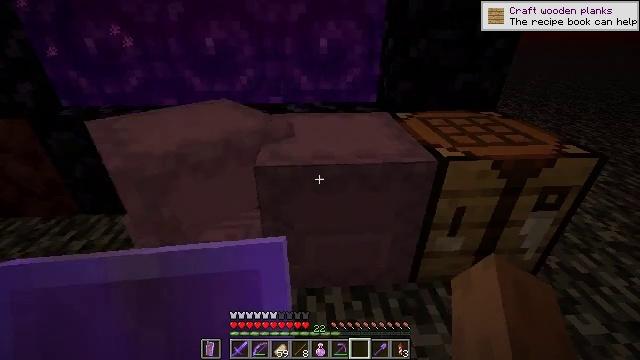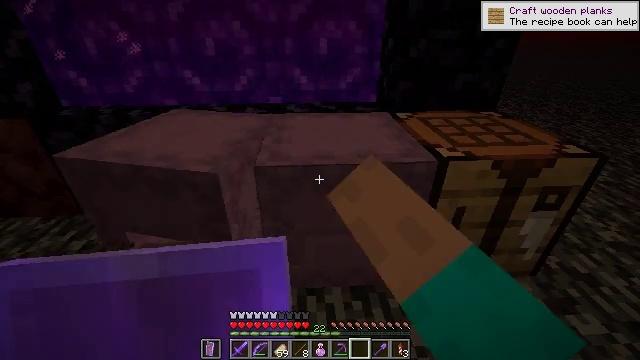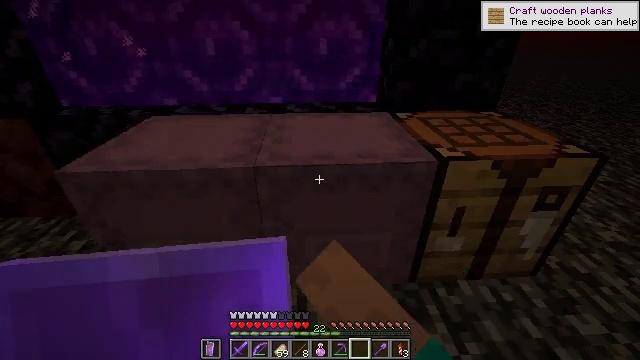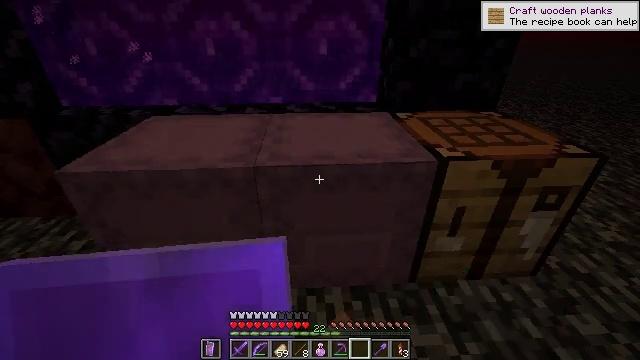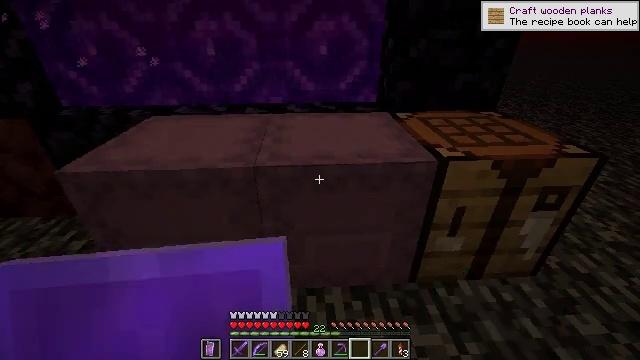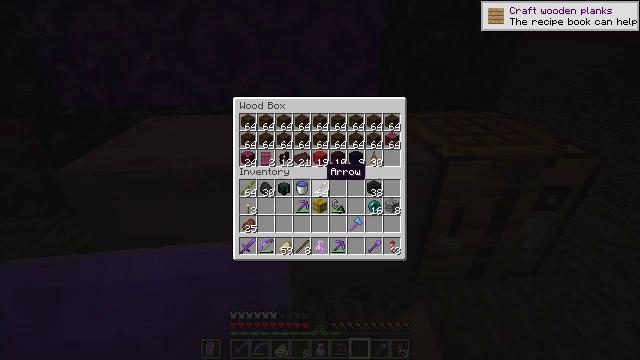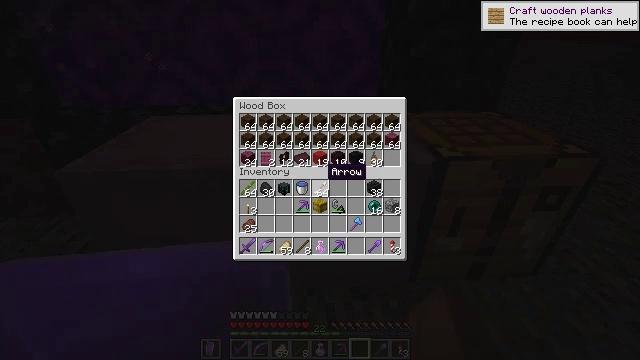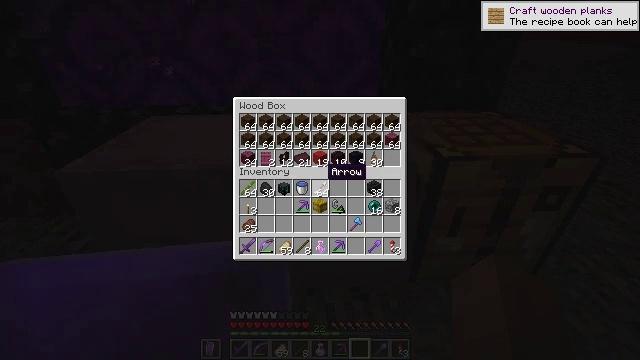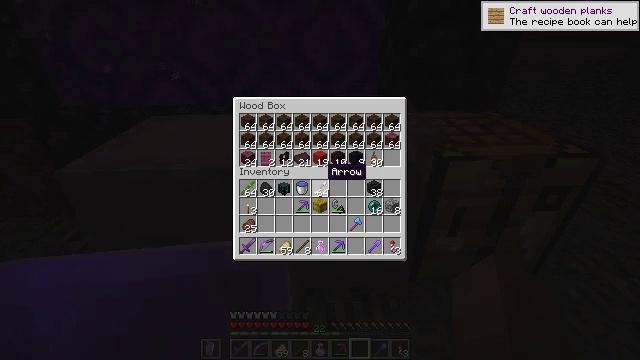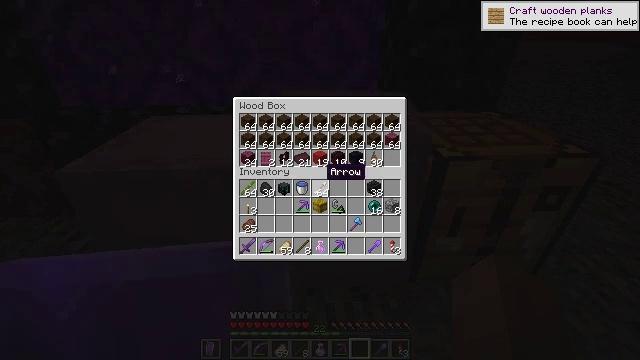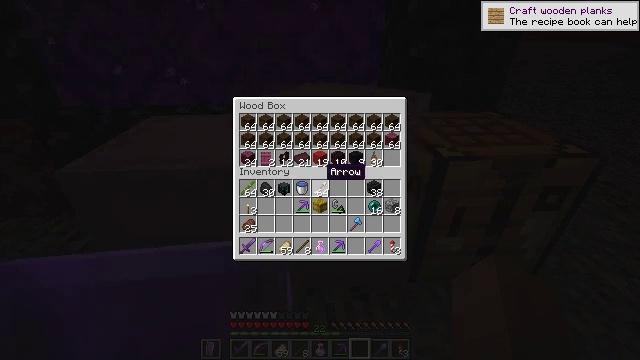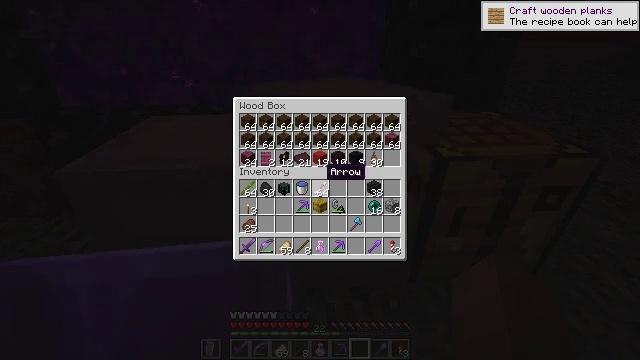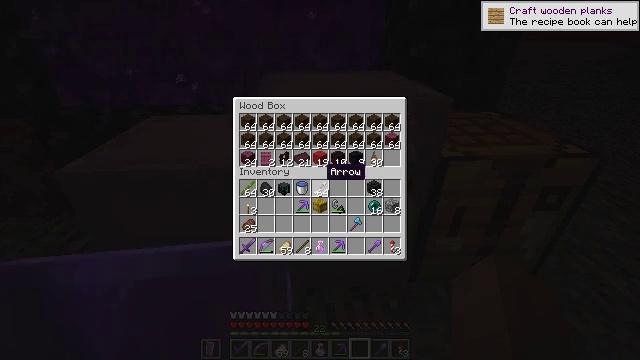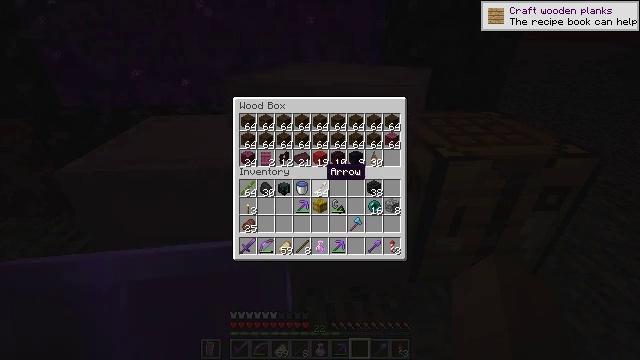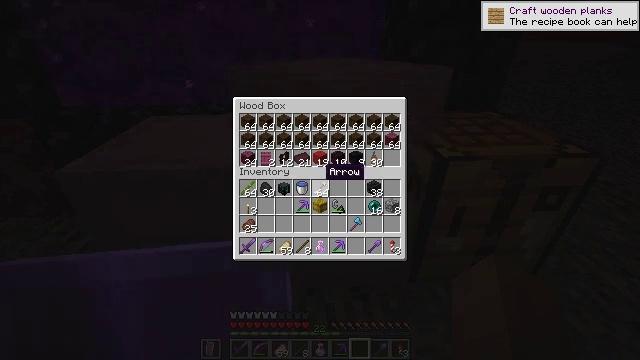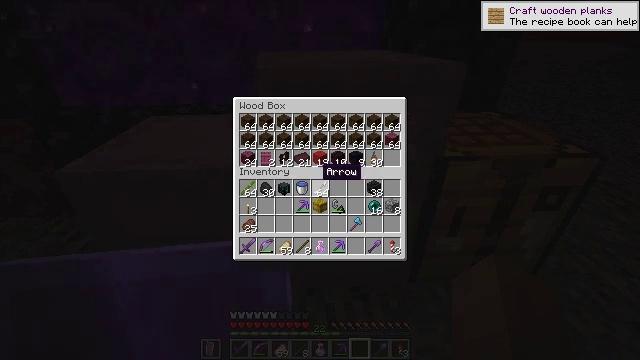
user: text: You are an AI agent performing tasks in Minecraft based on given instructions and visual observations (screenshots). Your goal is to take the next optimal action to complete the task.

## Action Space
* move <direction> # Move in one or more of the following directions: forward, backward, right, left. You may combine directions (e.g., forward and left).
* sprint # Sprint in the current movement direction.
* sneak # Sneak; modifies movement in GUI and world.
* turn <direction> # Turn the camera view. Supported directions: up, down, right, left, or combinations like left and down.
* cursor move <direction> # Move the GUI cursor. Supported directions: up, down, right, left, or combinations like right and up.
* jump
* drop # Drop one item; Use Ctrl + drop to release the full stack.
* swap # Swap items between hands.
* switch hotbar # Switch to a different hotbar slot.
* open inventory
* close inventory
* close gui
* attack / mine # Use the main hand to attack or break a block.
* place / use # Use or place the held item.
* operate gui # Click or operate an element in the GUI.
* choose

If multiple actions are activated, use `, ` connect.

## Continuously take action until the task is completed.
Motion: motion action
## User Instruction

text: Make crimson planks from crimson stems.
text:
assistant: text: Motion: use / place
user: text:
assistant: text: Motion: use / place
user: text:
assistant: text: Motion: no_op
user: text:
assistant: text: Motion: no_op
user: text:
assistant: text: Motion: no_op
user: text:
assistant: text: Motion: no_op
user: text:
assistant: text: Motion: no_op
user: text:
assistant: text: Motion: no_op
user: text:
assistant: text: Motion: no_op
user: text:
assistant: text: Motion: no_op
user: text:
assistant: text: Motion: no_op
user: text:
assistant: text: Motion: no_op
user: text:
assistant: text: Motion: no_op
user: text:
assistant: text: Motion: no_op
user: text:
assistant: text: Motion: no_op
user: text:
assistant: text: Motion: no_op
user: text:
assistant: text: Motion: no_op
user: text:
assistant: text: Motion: no_op
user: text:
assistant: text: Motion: no_op
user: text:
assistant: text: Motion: no_op
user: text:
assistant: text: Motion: no_op
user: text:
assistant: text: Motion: no_op
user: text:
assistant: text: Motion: turn left
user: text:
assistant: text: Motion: no_op
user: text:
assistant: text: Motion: no_op
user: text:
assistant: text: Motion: no_op
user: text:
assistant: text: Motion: no_op
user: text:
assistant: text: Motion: no_op
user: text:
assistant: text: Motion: no_op
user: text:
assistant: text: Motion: no_op